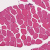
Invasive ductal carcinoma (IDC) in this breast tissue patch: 0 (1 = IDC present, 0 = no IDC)